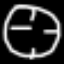
Label: clock